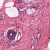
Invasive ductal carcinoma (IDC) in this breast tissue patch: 0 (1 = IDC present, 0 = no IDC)